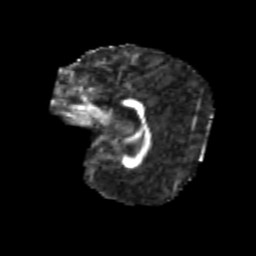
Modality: FA
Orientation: sagittal
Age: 6
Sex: female
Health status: healthy